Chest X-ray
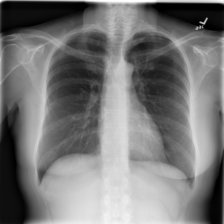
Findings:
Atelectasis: negative
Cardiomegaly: negative
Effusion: negative
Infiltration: negative
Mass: negative
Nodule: negative
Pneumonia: negative
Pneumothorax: negative
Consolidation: negative
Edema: negative
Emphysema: negative
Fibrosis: negative
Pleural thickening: negative
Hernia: negative